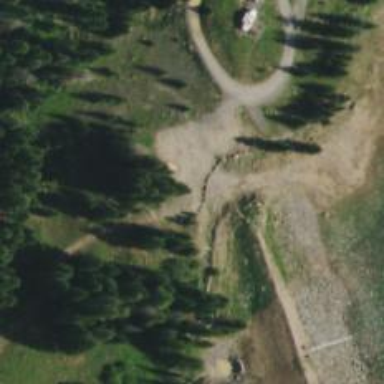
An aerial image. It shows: Service road leading to intermediate difficulty Nordic ski trail. The trail is groomed for both classic and skating skiing styles.